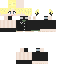
A female human skin with pale skin, wearing blonde long hair dressed in a yellow suit and black pants, featuring a closed mouth.